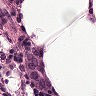
Metastatic tissue present: yes